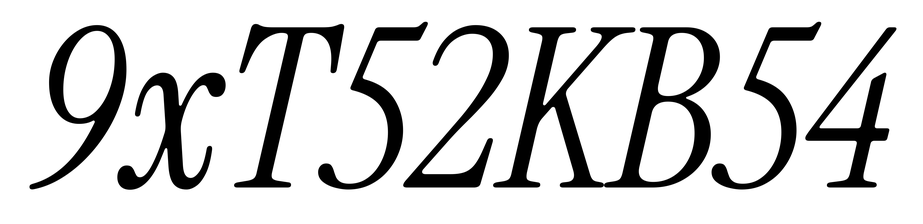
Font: InstrumentSerif-Italic